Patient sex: M
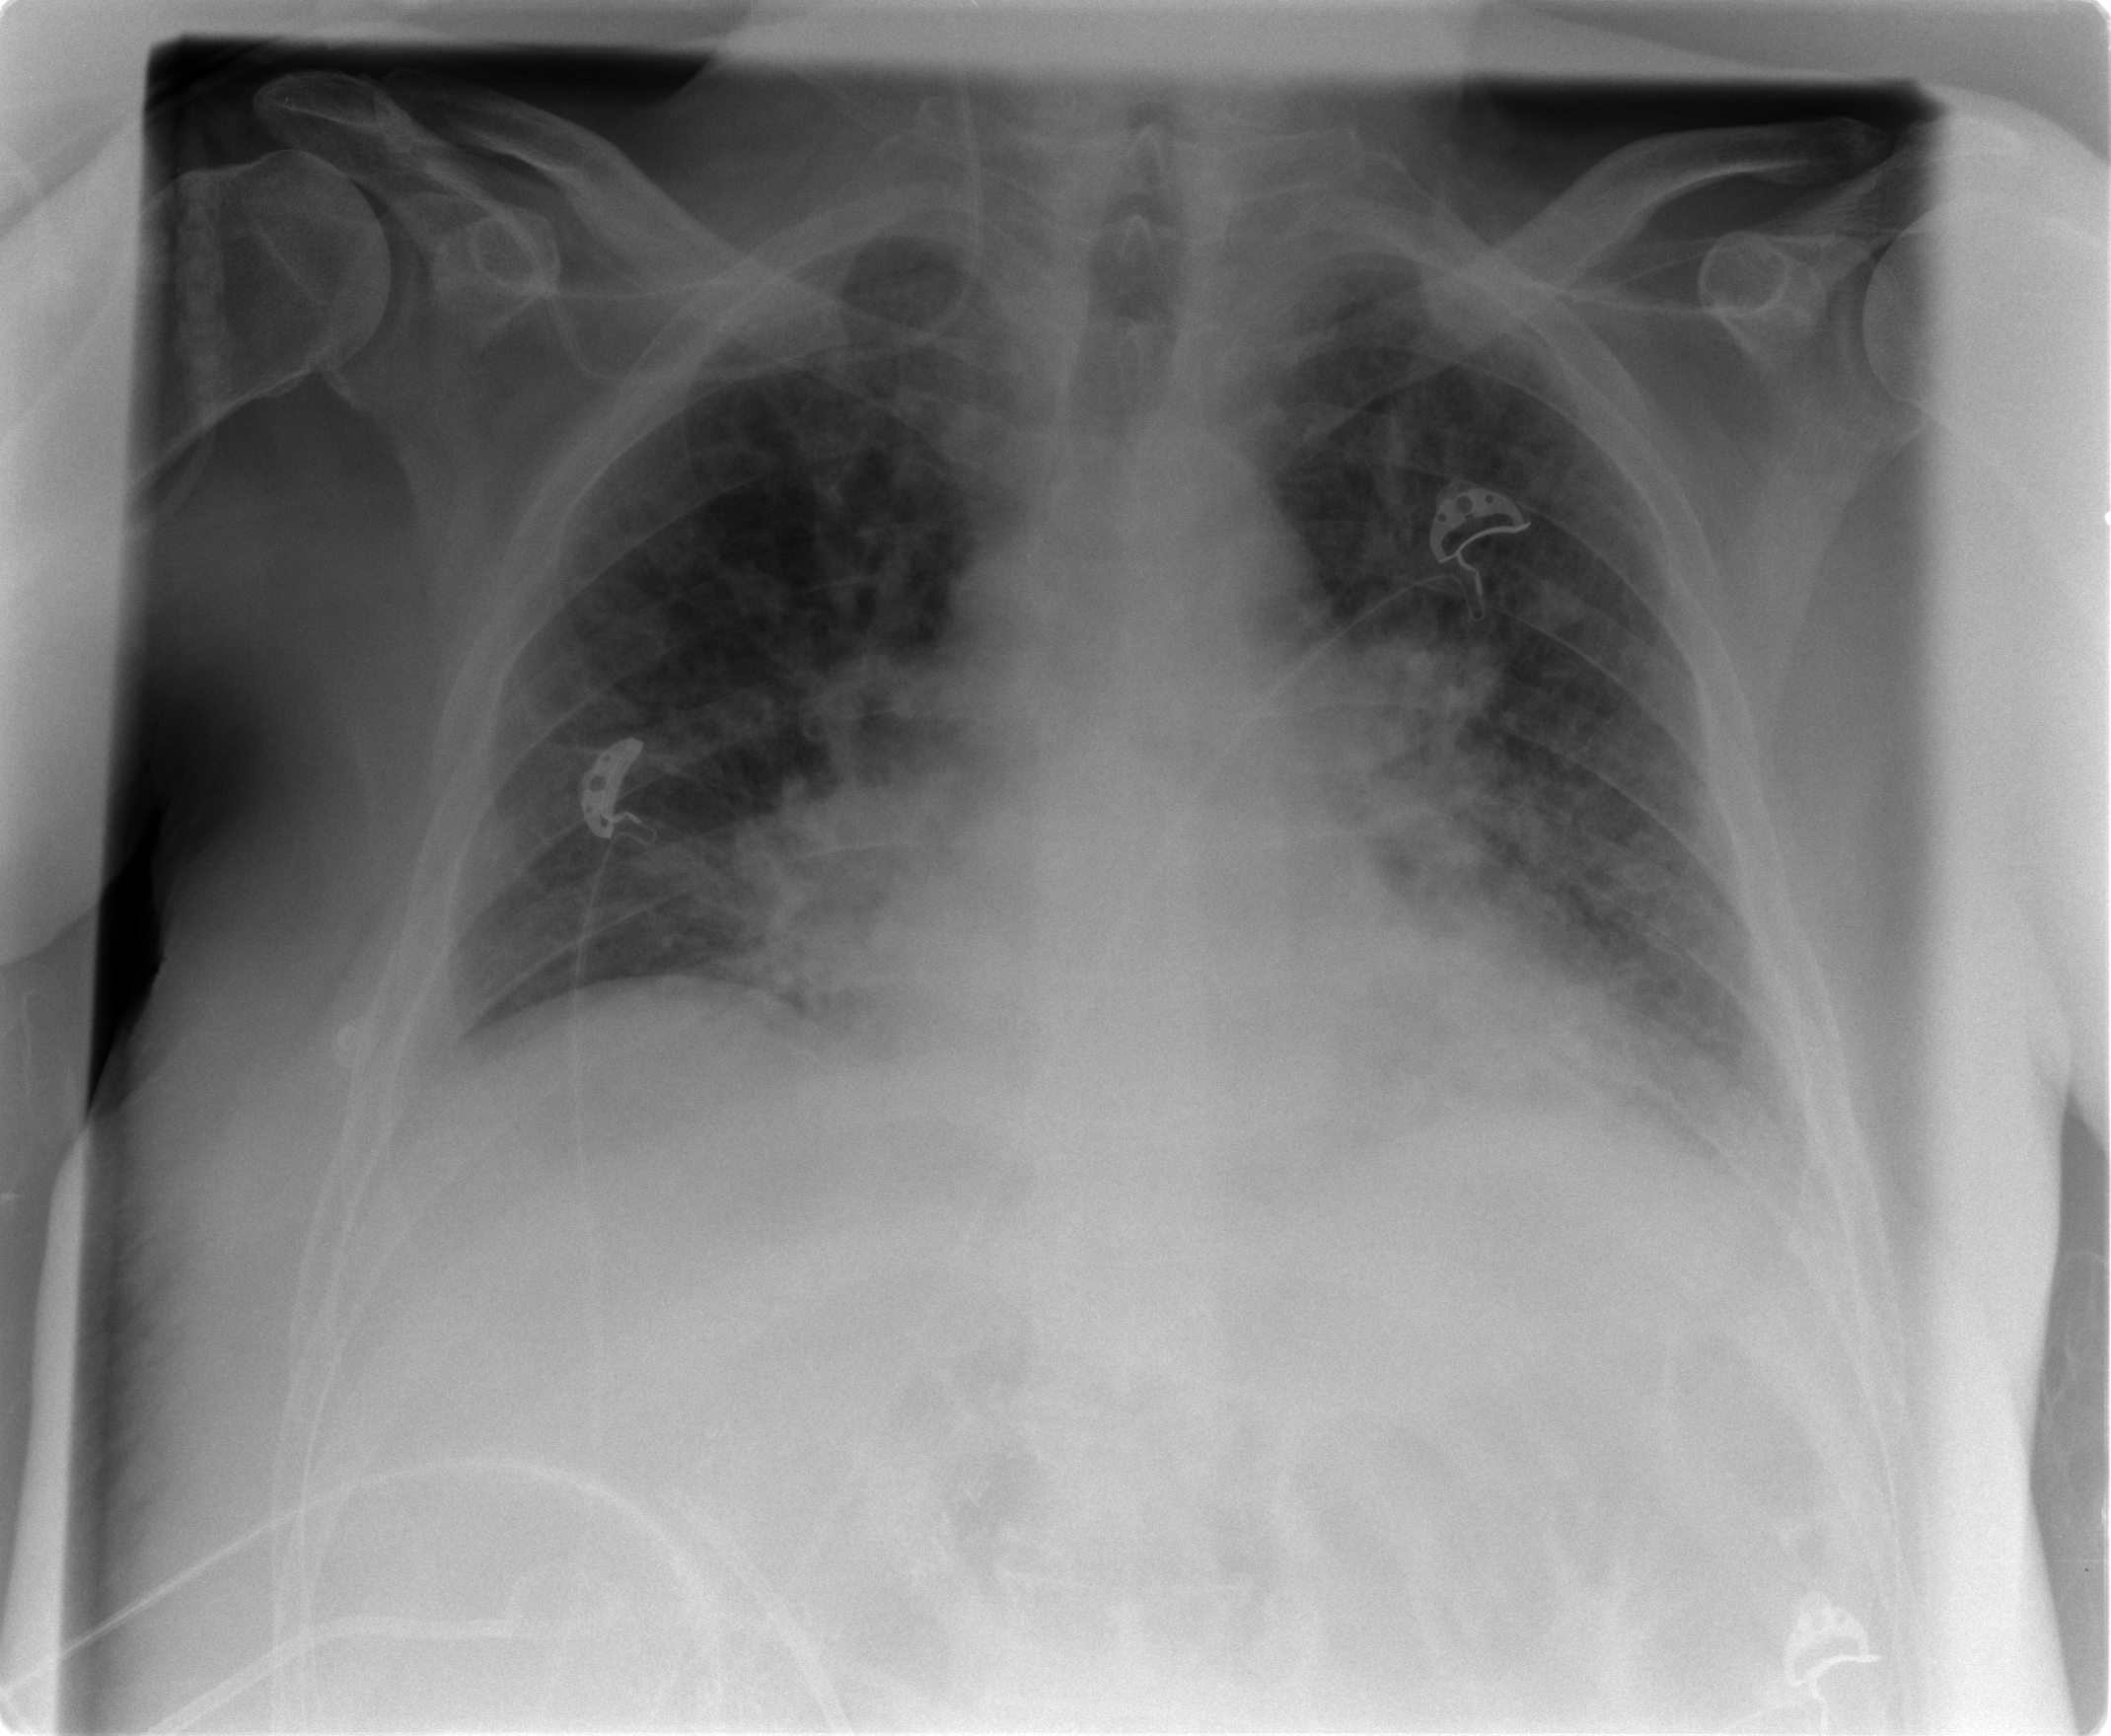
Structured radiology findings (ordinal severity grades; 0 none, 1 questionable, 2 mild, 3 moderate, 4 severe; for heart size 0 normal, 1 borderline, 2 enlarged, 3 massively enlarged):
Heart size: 2
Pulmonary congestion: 3
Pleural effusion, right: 0
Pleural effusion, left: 2
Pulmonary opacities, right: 0
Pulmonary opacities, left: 1
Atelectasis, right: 2
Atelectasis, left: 2